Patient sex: M
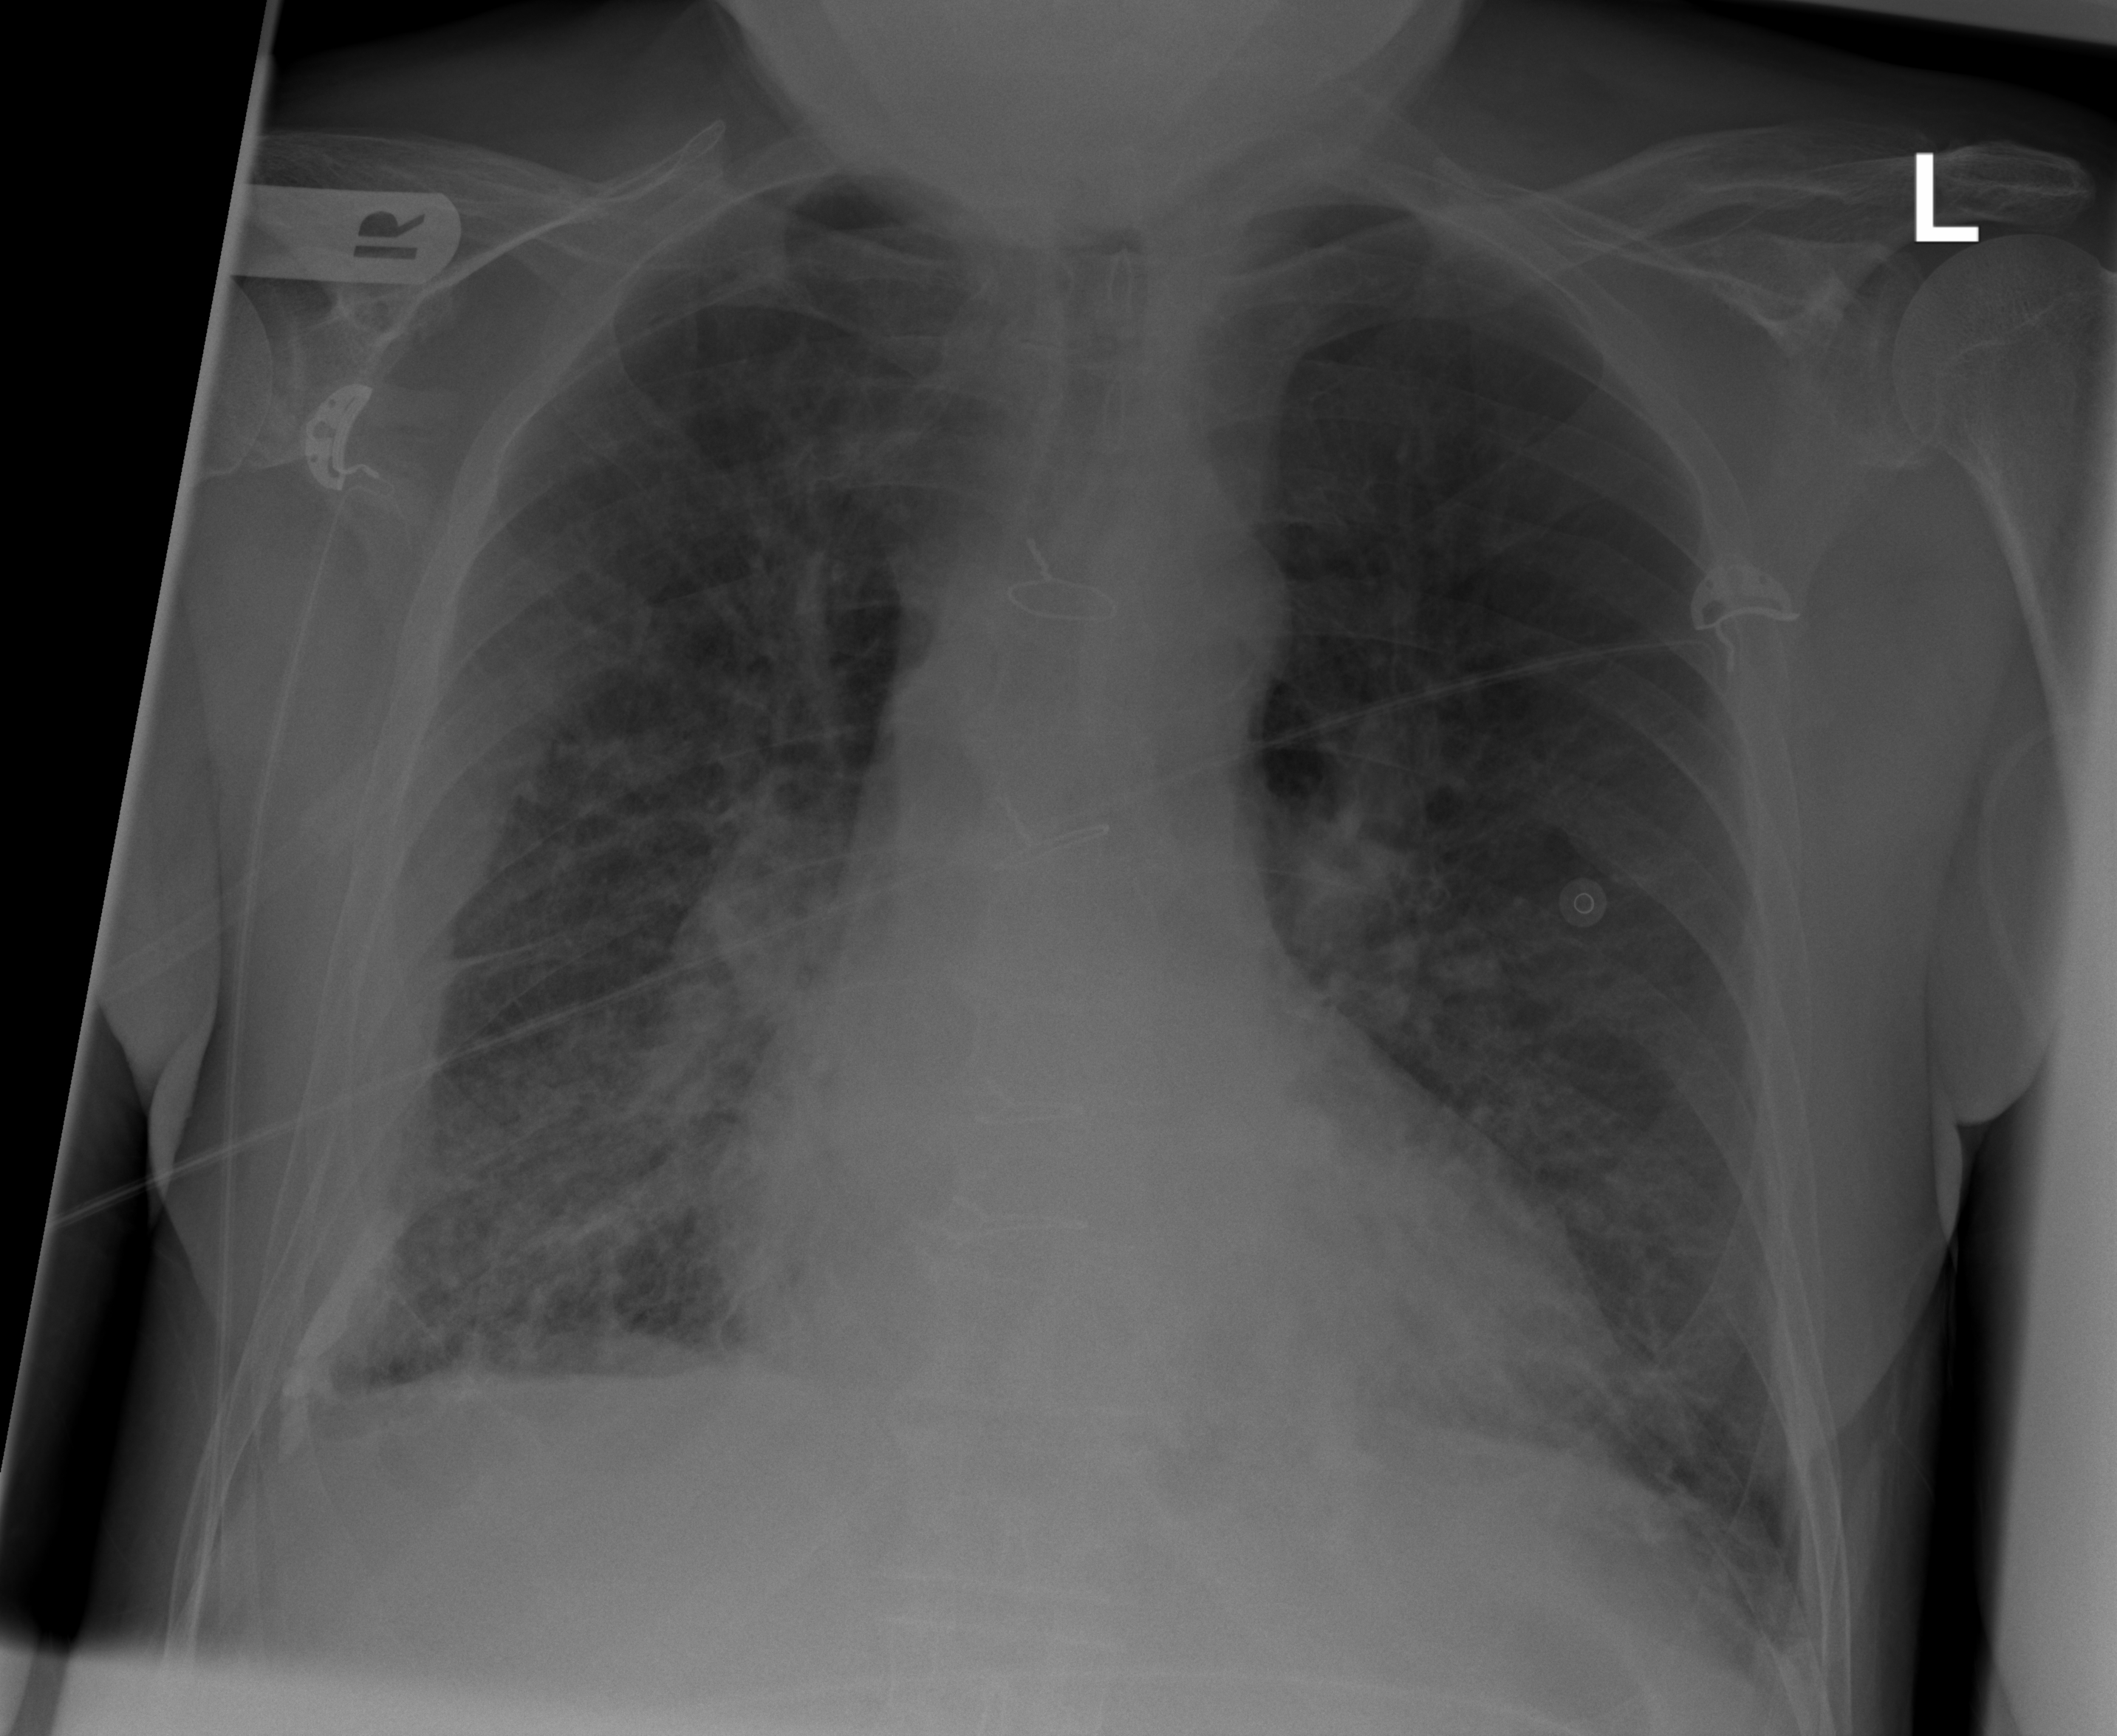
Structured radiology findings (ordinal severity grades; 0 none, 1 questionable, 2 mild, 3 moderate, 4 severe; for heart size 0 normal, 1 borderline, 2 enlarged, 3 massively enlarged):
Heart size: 1
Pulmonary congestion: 2
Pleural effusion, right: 3
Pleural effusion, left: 1
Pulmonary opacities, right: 2
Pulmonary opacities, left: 2
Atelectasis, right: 3
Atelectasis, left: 2